Question: I have been searching all over for this error and did find some few posts with a similar behavior but no solution that solves the problem.
I have a UITableViewController (declared as Static in SB) which has to Sections: Section 0 (Recipe) is static with 4 cells, Section 1 (Flavours) should be dynamic

This is the code I'm using to test:
'''
- (void)viewDidLoad {
[super viewDidLoad];
rows = [[NSMutableArray alloc] initWithArray:@[@"test",@"test",@"test",@"test",@"test",@"test",@"test"]];
}
- (NSInteger)numberOfSectionsInTableView:(UITableView *)tableView {
// Return the number of sections.
return 2;
}
- (NSInteger)tableView:(UITableView *)tableView numberOfRowsInSection:(NSInteger)section {
// Return the number of rows in the section.
switch (section) {
case 0:
return 4;
break;
case 1:
return rows.count;
break;
default:
break;
}
return 1;
}
- (UITableViewCell *)tableView:(UITableView *)tableView cellForRowAtIndexPath:(NSIndexPath *)indexPath {
UITableViewCell *cell;
switch (indexPath.section) {
case 0:
return [super tableView:tableView cellForRowAtIndexPath:indexPath];
break;
case 1:
cell = [tableView dequeueReusableCellWithIdentifier:@"Cell"];
if (!cell)
{
// create a cell
cell = [[UITableViewCell alloc] initWithStyle:UITableViewCellStyleDefault reuseIdentifier:@"Cell"];
}
cell.textLabel.text = [rows objectAtIndex:indexPath.row];
return cell;
default:
break;
}
return cell;
}
'''
Now the error I'm getting when running is: 'NSRangeException', reason: '*** -[__NSArrayI objectAtIndex:]: index 1 beyond bounds [0 .. 0]'
I know I miss something small somewhere, can someone help me?
thanks so much
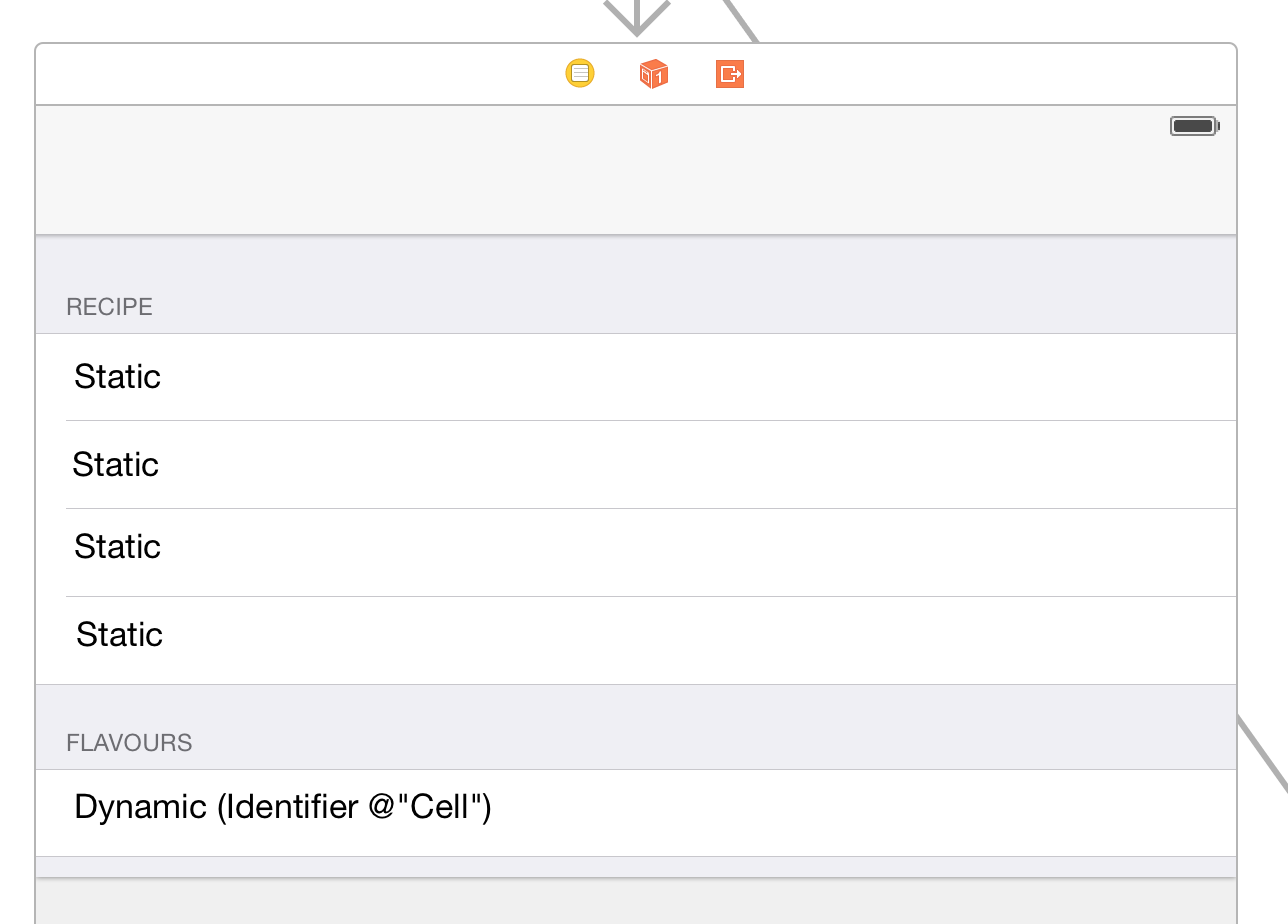
Answer: The actual problem is the way how dynamic and static tableViewControllers work.
If you create a dynamic UITableViewController, most methods return nil or 0 or another default value. So nothing bad happens if you don't overwrite them in your UITableViewController subclass.
If you create a static UITableViewController, most methods "ask" the storyboard what to return. In reality there is probably something like a private array as a backing store that contains all the necessary data. And if you don't overwrite methods that query this backing store the default implementation will ask the array for objects at indexes that don't exist.
---
Your problem is that you tell the tableView that it has 2 sections and a couple of rows. So the tableView asks the static UITableViewController about things like the height of the cell in second row in second section. But this indexPath does not exist in the backing store (because you only put a single row into the second section) that is used by the static tableView.
So you have to implement a couple of dataSource and delegate methods and return your own values if the tableView wants to access information that does not exist in the static table store.
If you look at the call stack of the exception you should be able to see these methods.
E.g.:
'''
*** Terminating app due to uncaught exception 'NSRangeException', reason: '*** -[__NSArrayI objectAtIndex:]: index 1 beyond bounds [0 .. 0]'
*** First throw call stack:
(
0 CoreFoundation 0x000000010ebaaf35 __exceptionPreprocess + 165
1 libobjc.A.dylib 0x000000010e843bb7 objc_exception_throw + 45
2 CoreFoundation 0x000000010eaa301e -[__NSArrayI objectAtIndex:] + 190
3 UIKit 0x000000010f4dc856 -[UITableViewDataSource tableView:heightForRowAtIndexPath:] + 109
4 UIKit 0x000000010f21026b __66-[UISectionRowData refreshWithSection:tableView:tableViewRowData:]_block_invoke + 302
5 UIKit 0x000000010f20f8fe -[UISectionRowData refreshWithSection:tableView:tableViewRowData:] + 4125
6 UIKit 0x000000010f214e45 -[UITableViewRowData rectForFooterInSection:heightCanBeGuessed:] + 320
7 UIKit 0x000000010f214f3a -[UITableViewRowData heightForTable] + 56
'''
At index 3 of the call stack you can see that '-[UITableViewDataSource tableView:heightForRowAtIndexPath:]' has called the 'objectAtIndex:' code that raised the exception. This is one of the methods that relay their calls to the backend store if you don't stop them from doing that. So you have to implement this method and return something usefull. And then you continue until there are no more exceptions.
How many methods are required might depend on the configuration of your tableView. I implemented the four that usually cause these exceptions, so you can see the pattern you should follow if you see more exceptions that are caused by not overwritten UITableViewDataSource/Delegate methods:
'''
- (CGFloat)tableView:(UITableView *)tableView heightForHeaderInSection:(NSInteger)section {
CGFloat height = 0;
if (section == 0) {
// static section
height = [super tableView:tableView heightForHeaderInSection:section];
}
return height;
}
- (CGFloat)tableView:(UITableView *)tableView heightForFooterInSection:(NSInteger)section {
CGFloat height = 0;
if (section == 0) {
// static section
height = [super tableView:tableView heightForFooterInSection:section];
}
return height;
}
- (CGFloat)tableView:(UITableView *)tableView heightForRowAtIndexPath:(NSIndexPath *)indexPath {
CGFloat height = 44;
if (indexPath.section == 0) {
// static section
height = [super tableView:tableView heightForRowAtIndexPath:indexPath];
}
return height;
}
- (NSInteger)tableView:(UITableView *)tableView indentationLevelForRowAtIndexPath:(NSIndexPath *)indexPath {
NSInteger indentationLevel = 0;
if (indexPath.section == 0) {
// static section
indentationLevel = [super tableView:tableView indentationLevelForRowAtIndexPath:indexPath];
}
return indentationLevel;
}
'''
---
and here is a little trick to make your static content even more independent from your code:
'''
- (NSInteger)tableView:(UITableView *)tableView numberOfRowsInSection:(NSInteger)section {
if (section == 0) {
// static section
return [super tableView:tableView numberOfRowsInSection:section];
}
return self.objects.count;
}
'''
If you mix dynamic and static cells, calling 'super' becomes very useful.